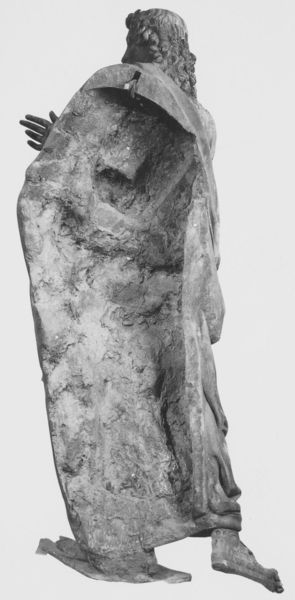
Titel: Christus und der ungläubige Thomas
Künstler: Andrea del Verrocchio
Standort: Florenz, Orsanmichele (EU - I - Toskana)
Schlagwörter: dunkel, fuß, hand, kopf, mann, umhang, finger, grau, holz, marmor, rücken, wand, arm, falten, mensch, sockel, stein, gehen, figur, gewand, haare, lange haare, mantel, stehend, locken, skulptur, statue, füße, düster, ansicht, laufen, sandalen, faltenwurf, kontrapost, plastik, rodin, hinterkopf, zeigen, foto, barfuss, eisen, gang, philosoph, rückseite, hinten, schwarzweiß, schritt, stift, römer, kaputt, jesus, jesus christus, toga, wanderer, schreitend, geschnitzt, erlöser, bildhauer, defekt, schitt, mission, beschädigt, messias, gottessohn, sohn gottes, christkind, nae, finder, gehender, geher, abgestoßen, kehrseite, gestoßen, heilland, erretter, jesus von nazaret, fussgeher, fotohand